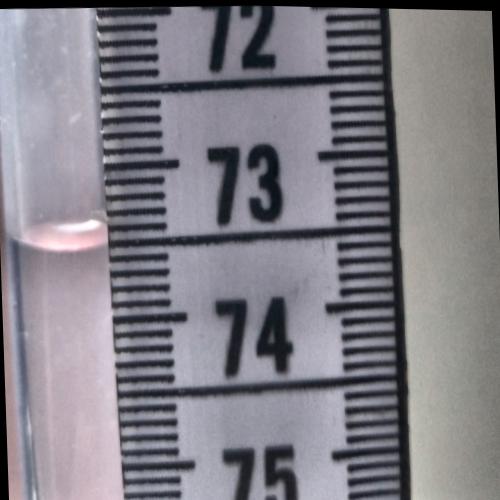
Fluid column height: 73.5 cm